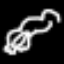
Label: frog